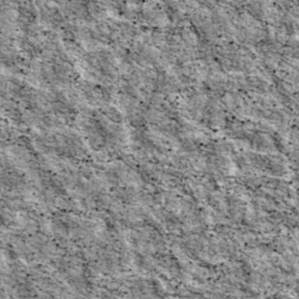
Label: non_frost